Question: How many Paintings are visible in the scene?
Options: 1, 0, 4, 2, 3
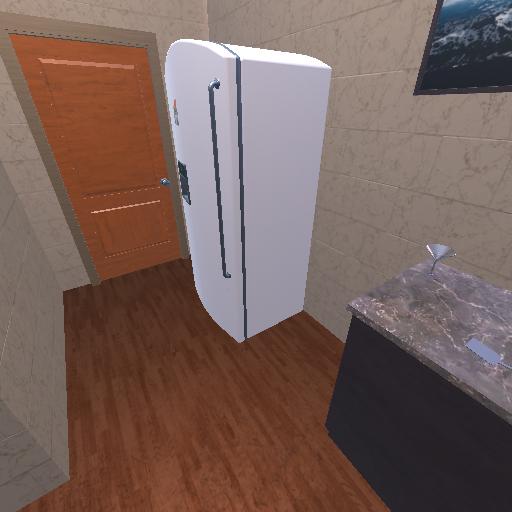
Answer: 1